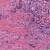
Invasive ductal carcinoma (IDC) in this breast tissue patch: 1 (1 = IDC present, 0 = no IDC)